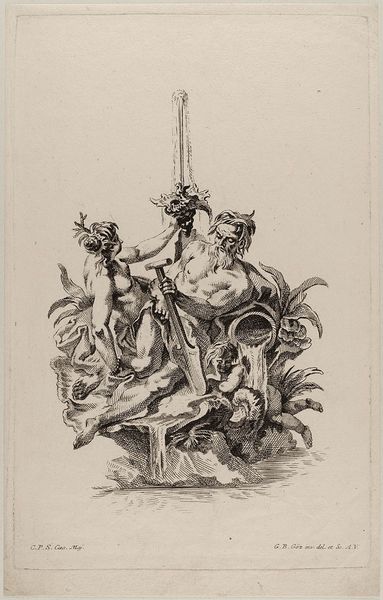
Titel: Ein Brunnenaufsatz mit Meeresgöttern
Künstler: Gottfried Bernhard Göz
Standort: Hamburg
Institution: Museum für Kunst und Gewerbe Hamburg
Schlagwörter: kampf, mann, nackt, wasser, weiß, frau, schwarz, alt, bart, geschichte, pflanzen, rokoko, brunnen, grafik, graphik, fotografie, photographie, druckgraphik, druckgrafik, radierung, schwert, nymphen, jahrhundert, rocaille, triton, style, meermann, reproduktionen, druckerzeugnisse, muschelwerk, denkmäler, türme, ornamentstich, vorlageblätter